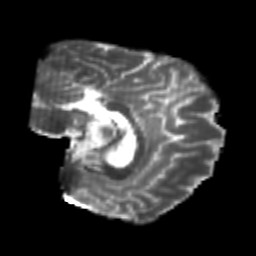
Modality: T2w
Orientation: sagittal
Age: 22
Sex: male
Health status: healthy
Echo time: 0.074 s